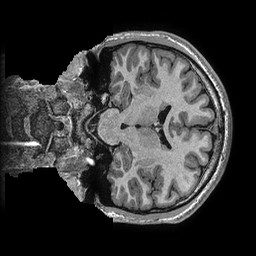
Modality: T1w
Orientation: coronal
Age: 22
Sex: male
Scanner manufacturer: ge
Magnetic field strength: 3 T
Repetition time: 0.006952 s
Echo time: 0.00292 s